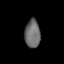
Tissue: lung
Cell type: Endothelial cells
Senescence score: 0.6456
Nuclear area (px): 426
Mean DAPI intensity: 106.871